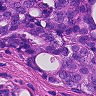
Metastatic tissue present: yes